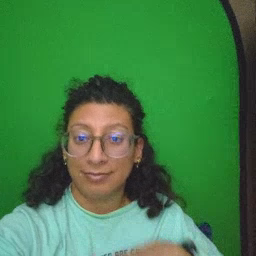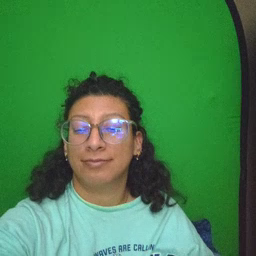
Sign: weus